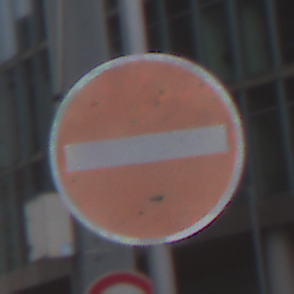
Verkehrszeichen: VerbotDerEinfahrt
Umgebung: Outdoor, Urban
Tageszeit: MorningAfternoon
Wetter: Overcast
Licht: Natural
Jahreszeit: NotSpecified
Kontrast: LowContrast